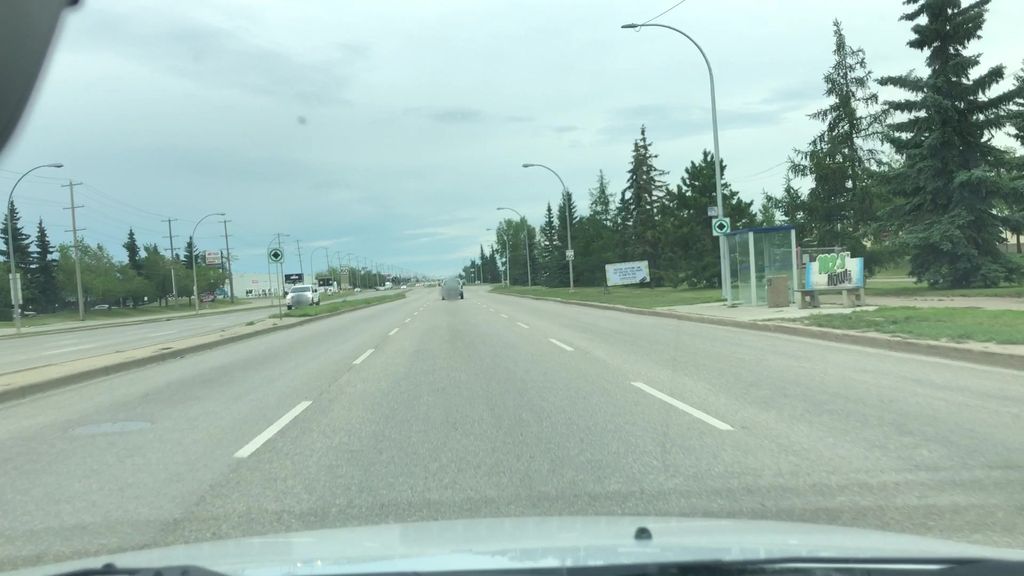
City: edmonton